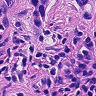
Metastatic tissue present: yes